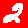
Digit: 2